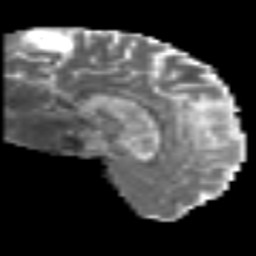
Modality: MD
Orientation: sagittal
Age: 50
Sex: male
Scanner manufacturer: siemens
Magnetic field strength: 3 T
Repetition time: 6.1 s
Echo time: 0.101 s